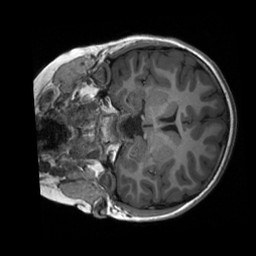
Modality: T1w
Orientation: coronal
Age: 10
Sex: female
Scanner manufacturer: siemens
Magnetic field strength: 3 T
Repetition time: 2.3 s
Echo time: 0.00232 s